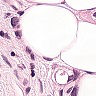
Metastatic tissue present: yes